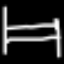
Label: bed